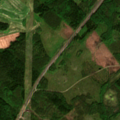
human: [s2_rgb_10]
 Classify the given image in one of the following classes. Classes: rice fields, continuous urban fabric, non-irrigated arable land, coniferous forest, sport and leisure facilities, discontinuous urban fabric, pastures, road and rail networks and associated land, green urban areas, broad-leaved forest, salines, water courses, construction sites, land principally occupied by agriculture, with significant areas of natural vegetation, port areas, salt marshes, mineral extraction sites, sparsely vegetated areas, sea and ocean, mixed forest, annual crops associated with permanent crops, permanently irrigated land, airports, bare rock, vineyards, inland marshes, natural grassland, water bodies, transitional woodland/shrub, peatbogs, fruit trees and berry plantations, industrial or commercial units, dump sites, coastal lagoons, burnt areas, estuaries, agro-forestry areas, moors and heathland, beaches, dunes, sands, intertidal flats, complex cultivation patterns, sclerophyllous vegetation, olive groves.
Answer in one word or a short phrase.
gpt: land principally occupied by agriculture, with significant areas of natural vegetation, coniferous forest, mixed forest, transitional woodland/shrub